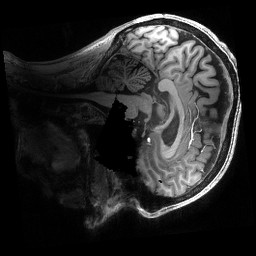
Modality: T1w
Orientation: sagittal
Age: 24
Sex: female
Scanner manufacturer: siemens
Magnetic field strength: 6.98 T
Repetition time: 2.53 s
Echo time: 0.00176 s